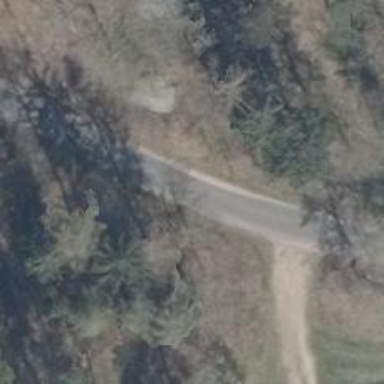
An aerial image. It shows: Unclassified road with asphalt surface.